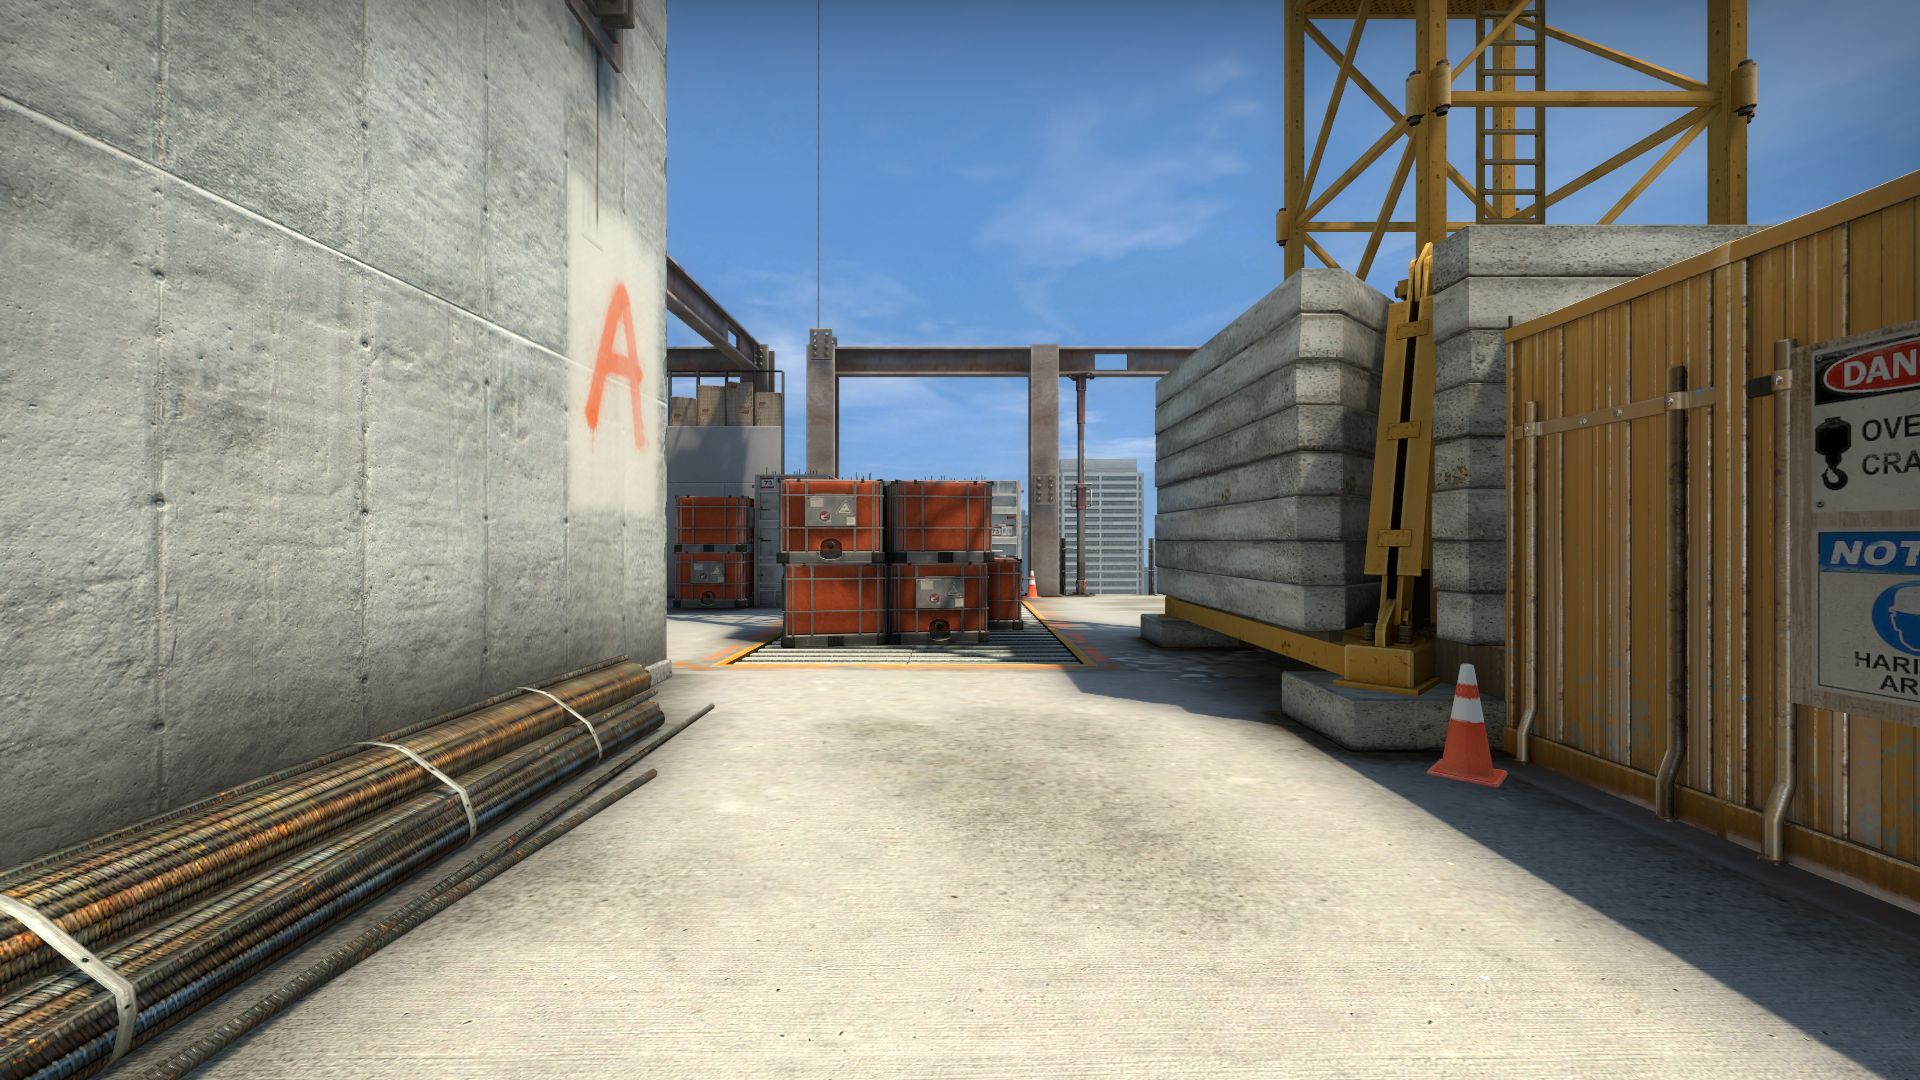
Map: de_vertigo